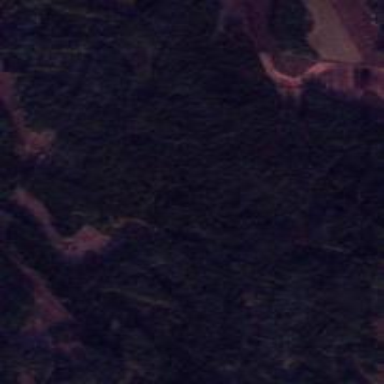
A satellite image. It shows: Forest area.